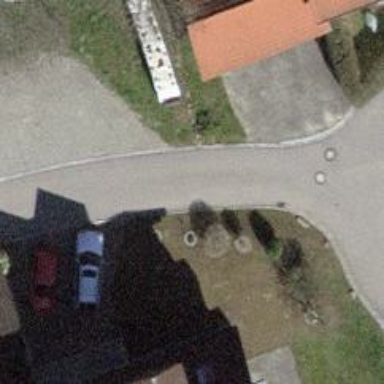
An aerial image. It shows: Residential road with asphalt surface.